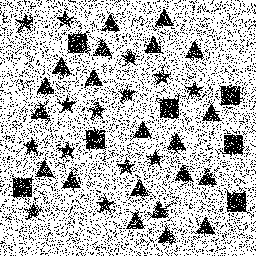
Squares: 7
Triangles: 21
Stars: 14
Total shapes: 42